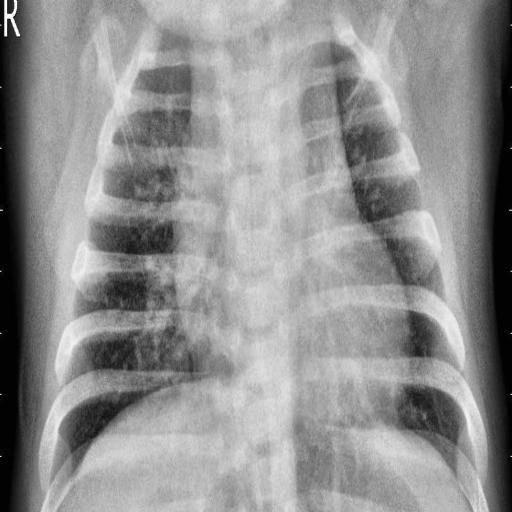
Finding: PNEUMONIA